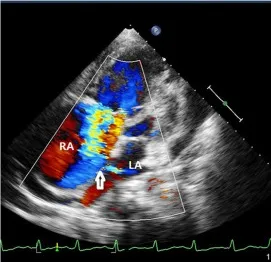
(D) Transthoracic echocardiogram confirmed the establishment of an inter-atrial shunt from right to left (white arrow). RA, right atrium; LA, left atrium.
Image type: radiology (ultrasound)